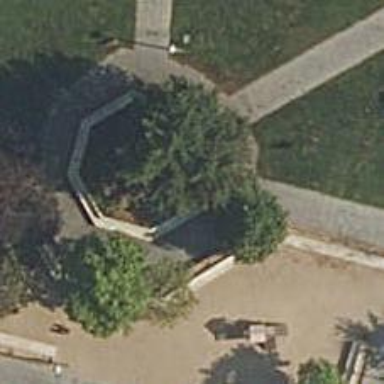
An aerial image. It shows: Bench.